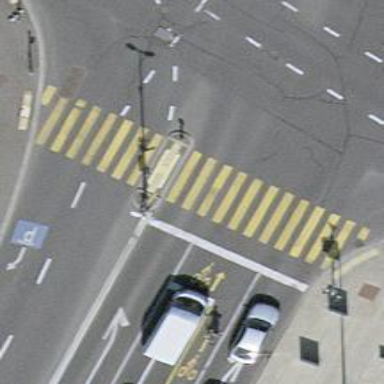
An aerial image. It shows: Public surveillance provided by man-made system.